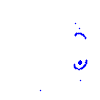
Particle: pion